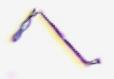
Label: Thalassionema